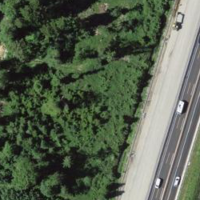
EUNIS habitat code: 57
Species observed at this site:
Ciconia ciconia
Columba palumbus
Milvus migrans